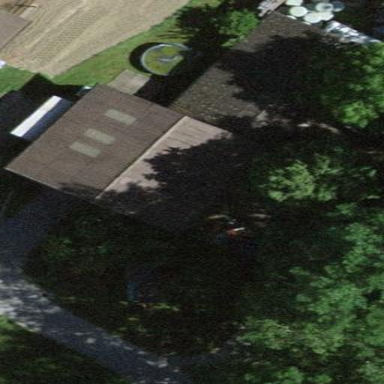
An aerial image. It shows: Barn.